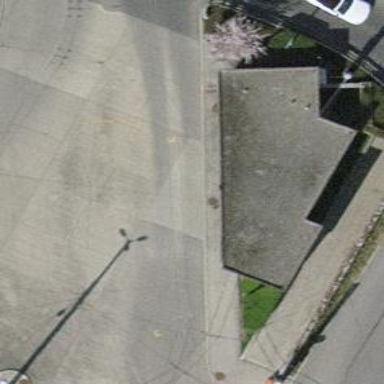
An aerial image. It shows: Bus stop with shelter.